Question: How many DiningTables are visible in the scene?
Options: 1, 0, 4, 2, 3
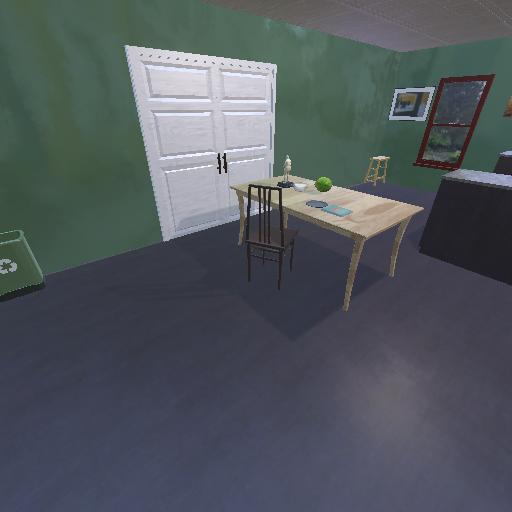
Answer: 1